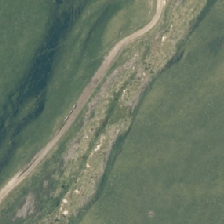
Land cover: harvested_forest